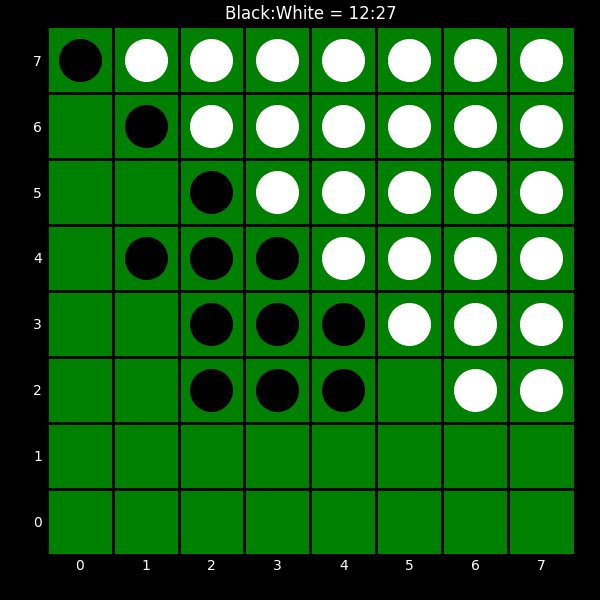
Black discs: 12
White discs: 27